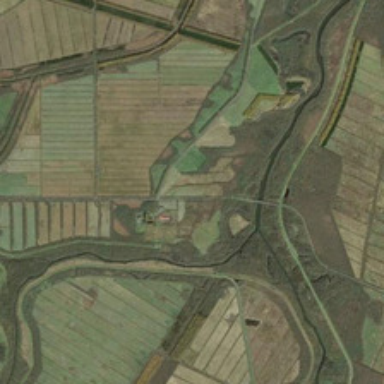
Many pieces of farmlands are together .